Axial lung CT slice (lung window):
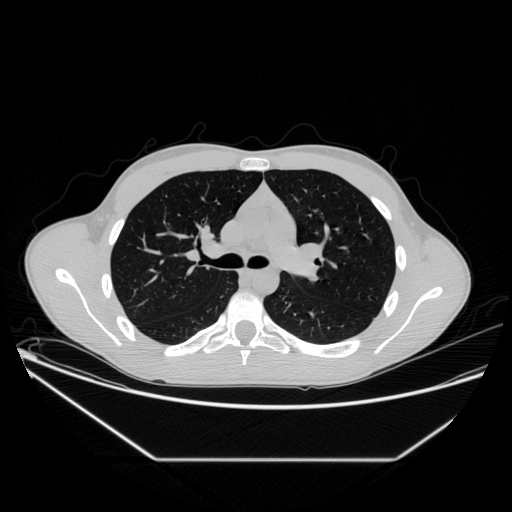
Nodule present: no